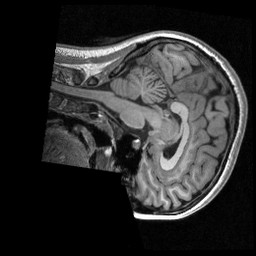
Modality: T1w
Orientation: sagittal
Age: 25
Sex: female
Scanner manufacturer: siemens
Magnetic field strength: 3 T
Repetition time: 2.3 s
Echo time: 0.00298 s